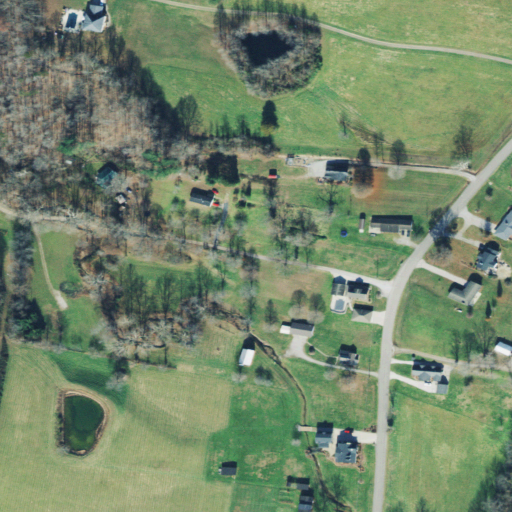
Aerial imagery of valley in Ohio named Shoumberg Hollow containing pasture, deciduous forest, open development, mixed forest, low intensity development, and medium intensity development